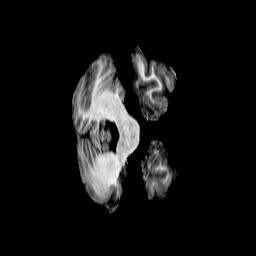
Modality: T1w
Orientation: axial
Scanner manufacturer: ge
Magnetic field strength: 3 T
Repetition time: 0.00766 s
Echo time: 0.003476 s